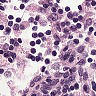
Metastatic tissue present: no